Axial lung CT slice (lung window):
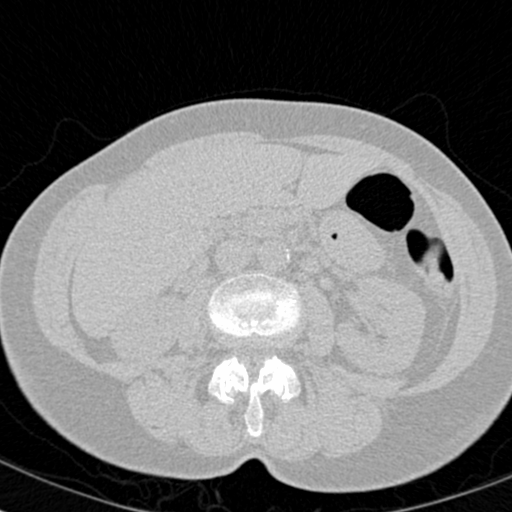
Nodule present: no